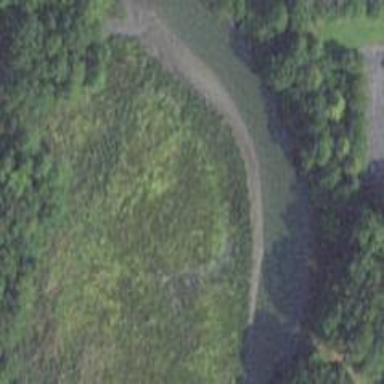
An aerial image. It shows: Beautiful river scene.